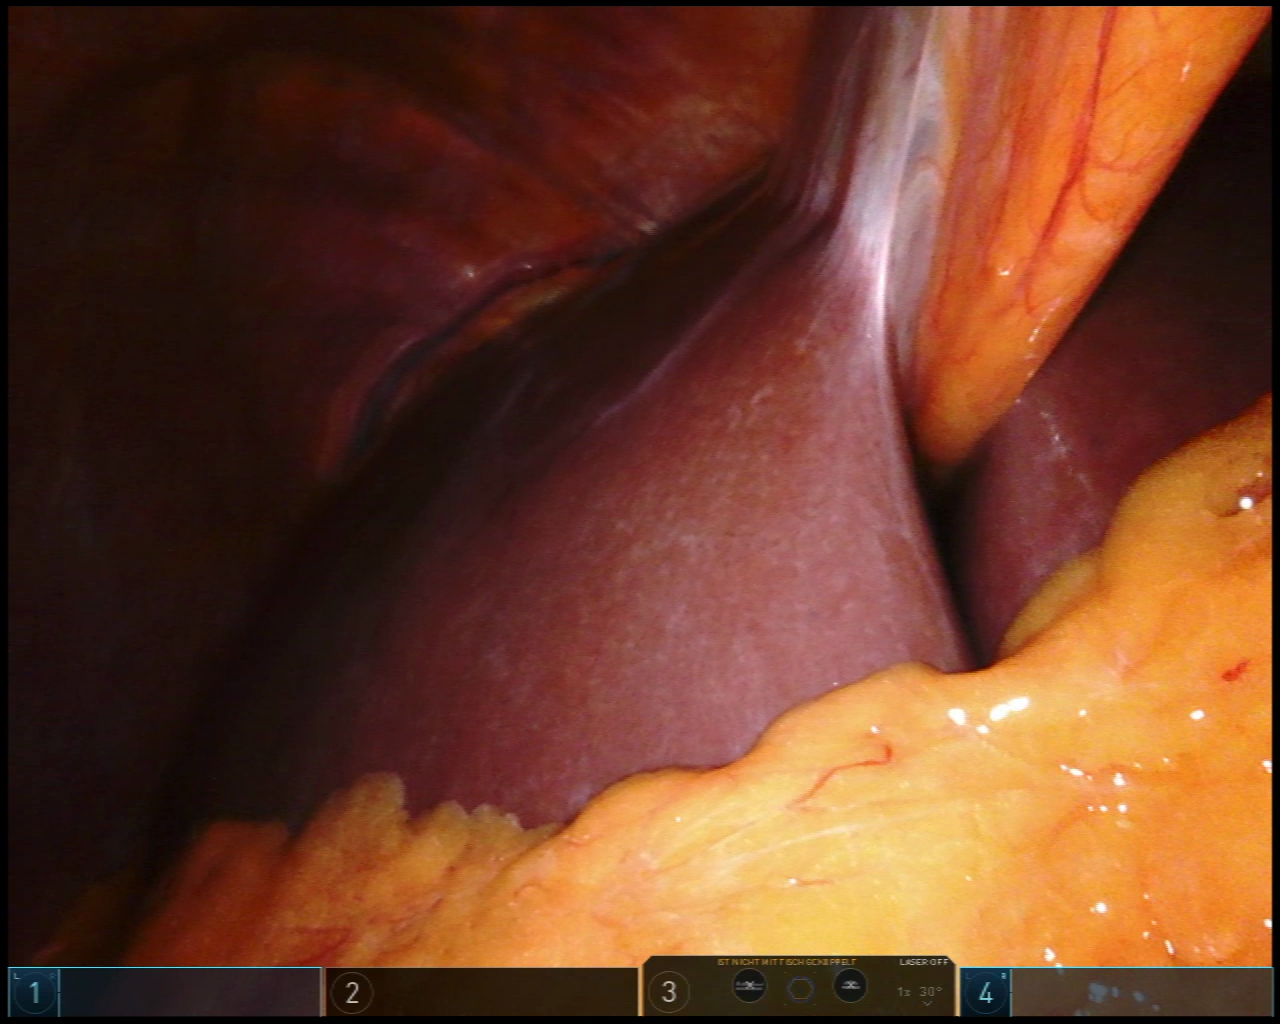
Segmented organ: liver
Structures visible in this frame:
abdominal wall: yes
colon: no
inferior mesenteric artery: no
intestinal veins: no
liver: yes
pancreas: no
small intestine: no
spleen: no
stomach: no
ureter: no
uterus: no
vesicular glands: no